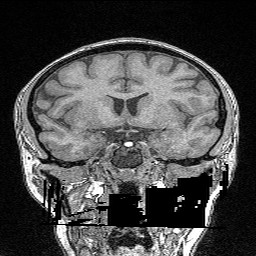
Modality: FLASH
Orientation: sagittal
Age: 24
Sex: female